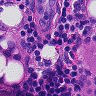
Metastatic tissue present: yes